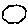
Label: hexagon